Field crop: tomato
Growth stage: 1
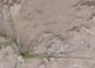
Species: cyperus